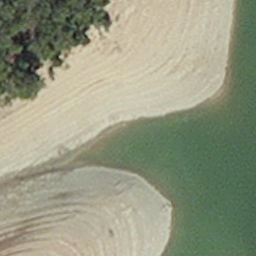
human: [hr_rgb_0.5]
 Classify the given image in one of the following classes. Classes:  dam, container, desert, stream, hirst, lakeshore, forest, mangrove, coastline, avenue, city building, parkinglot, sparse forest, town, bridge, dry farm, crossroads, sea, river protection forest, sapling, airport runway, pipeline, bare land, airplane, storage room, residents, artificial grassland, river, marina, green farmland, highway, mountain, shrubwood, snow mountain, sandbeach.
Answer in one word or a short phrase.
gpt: hirst